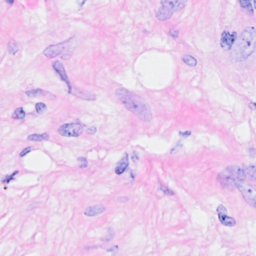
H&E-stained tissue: Breast